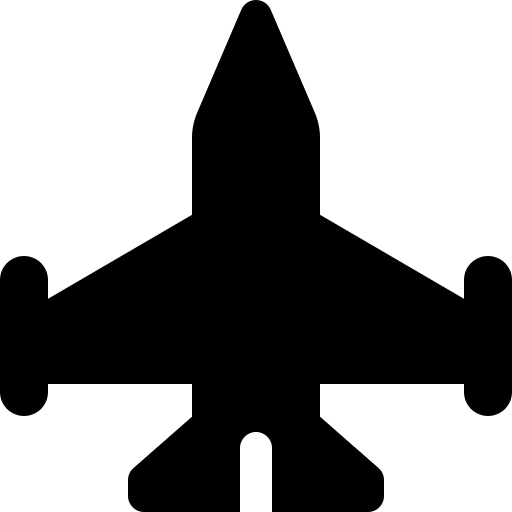
Tags: icon, FontAwesome, fa-icon, solid, jet, fighter, up